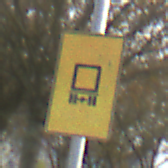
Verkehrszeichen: KennzeichnungspflichtigeFahrzeugeGefaehrlicheGueterOhnePfeilsymbol
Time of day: MorningAfternoon
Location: Outdoor (Suburban)
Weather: PartlyCloudy
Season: NotSpecified
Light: Natural